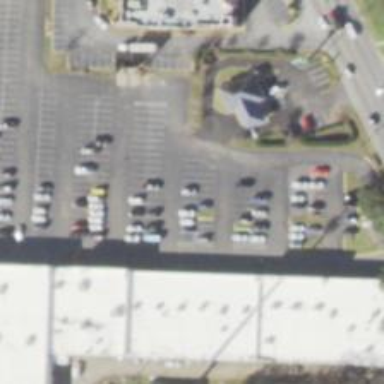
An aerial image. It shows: Parking space is available.